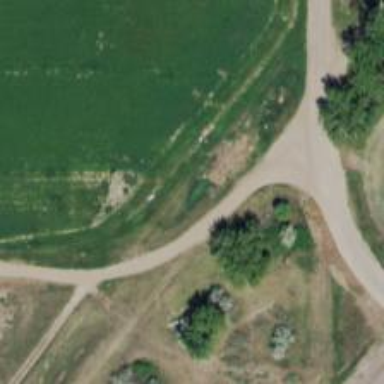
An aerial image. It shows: Unclassified road.